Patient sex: M
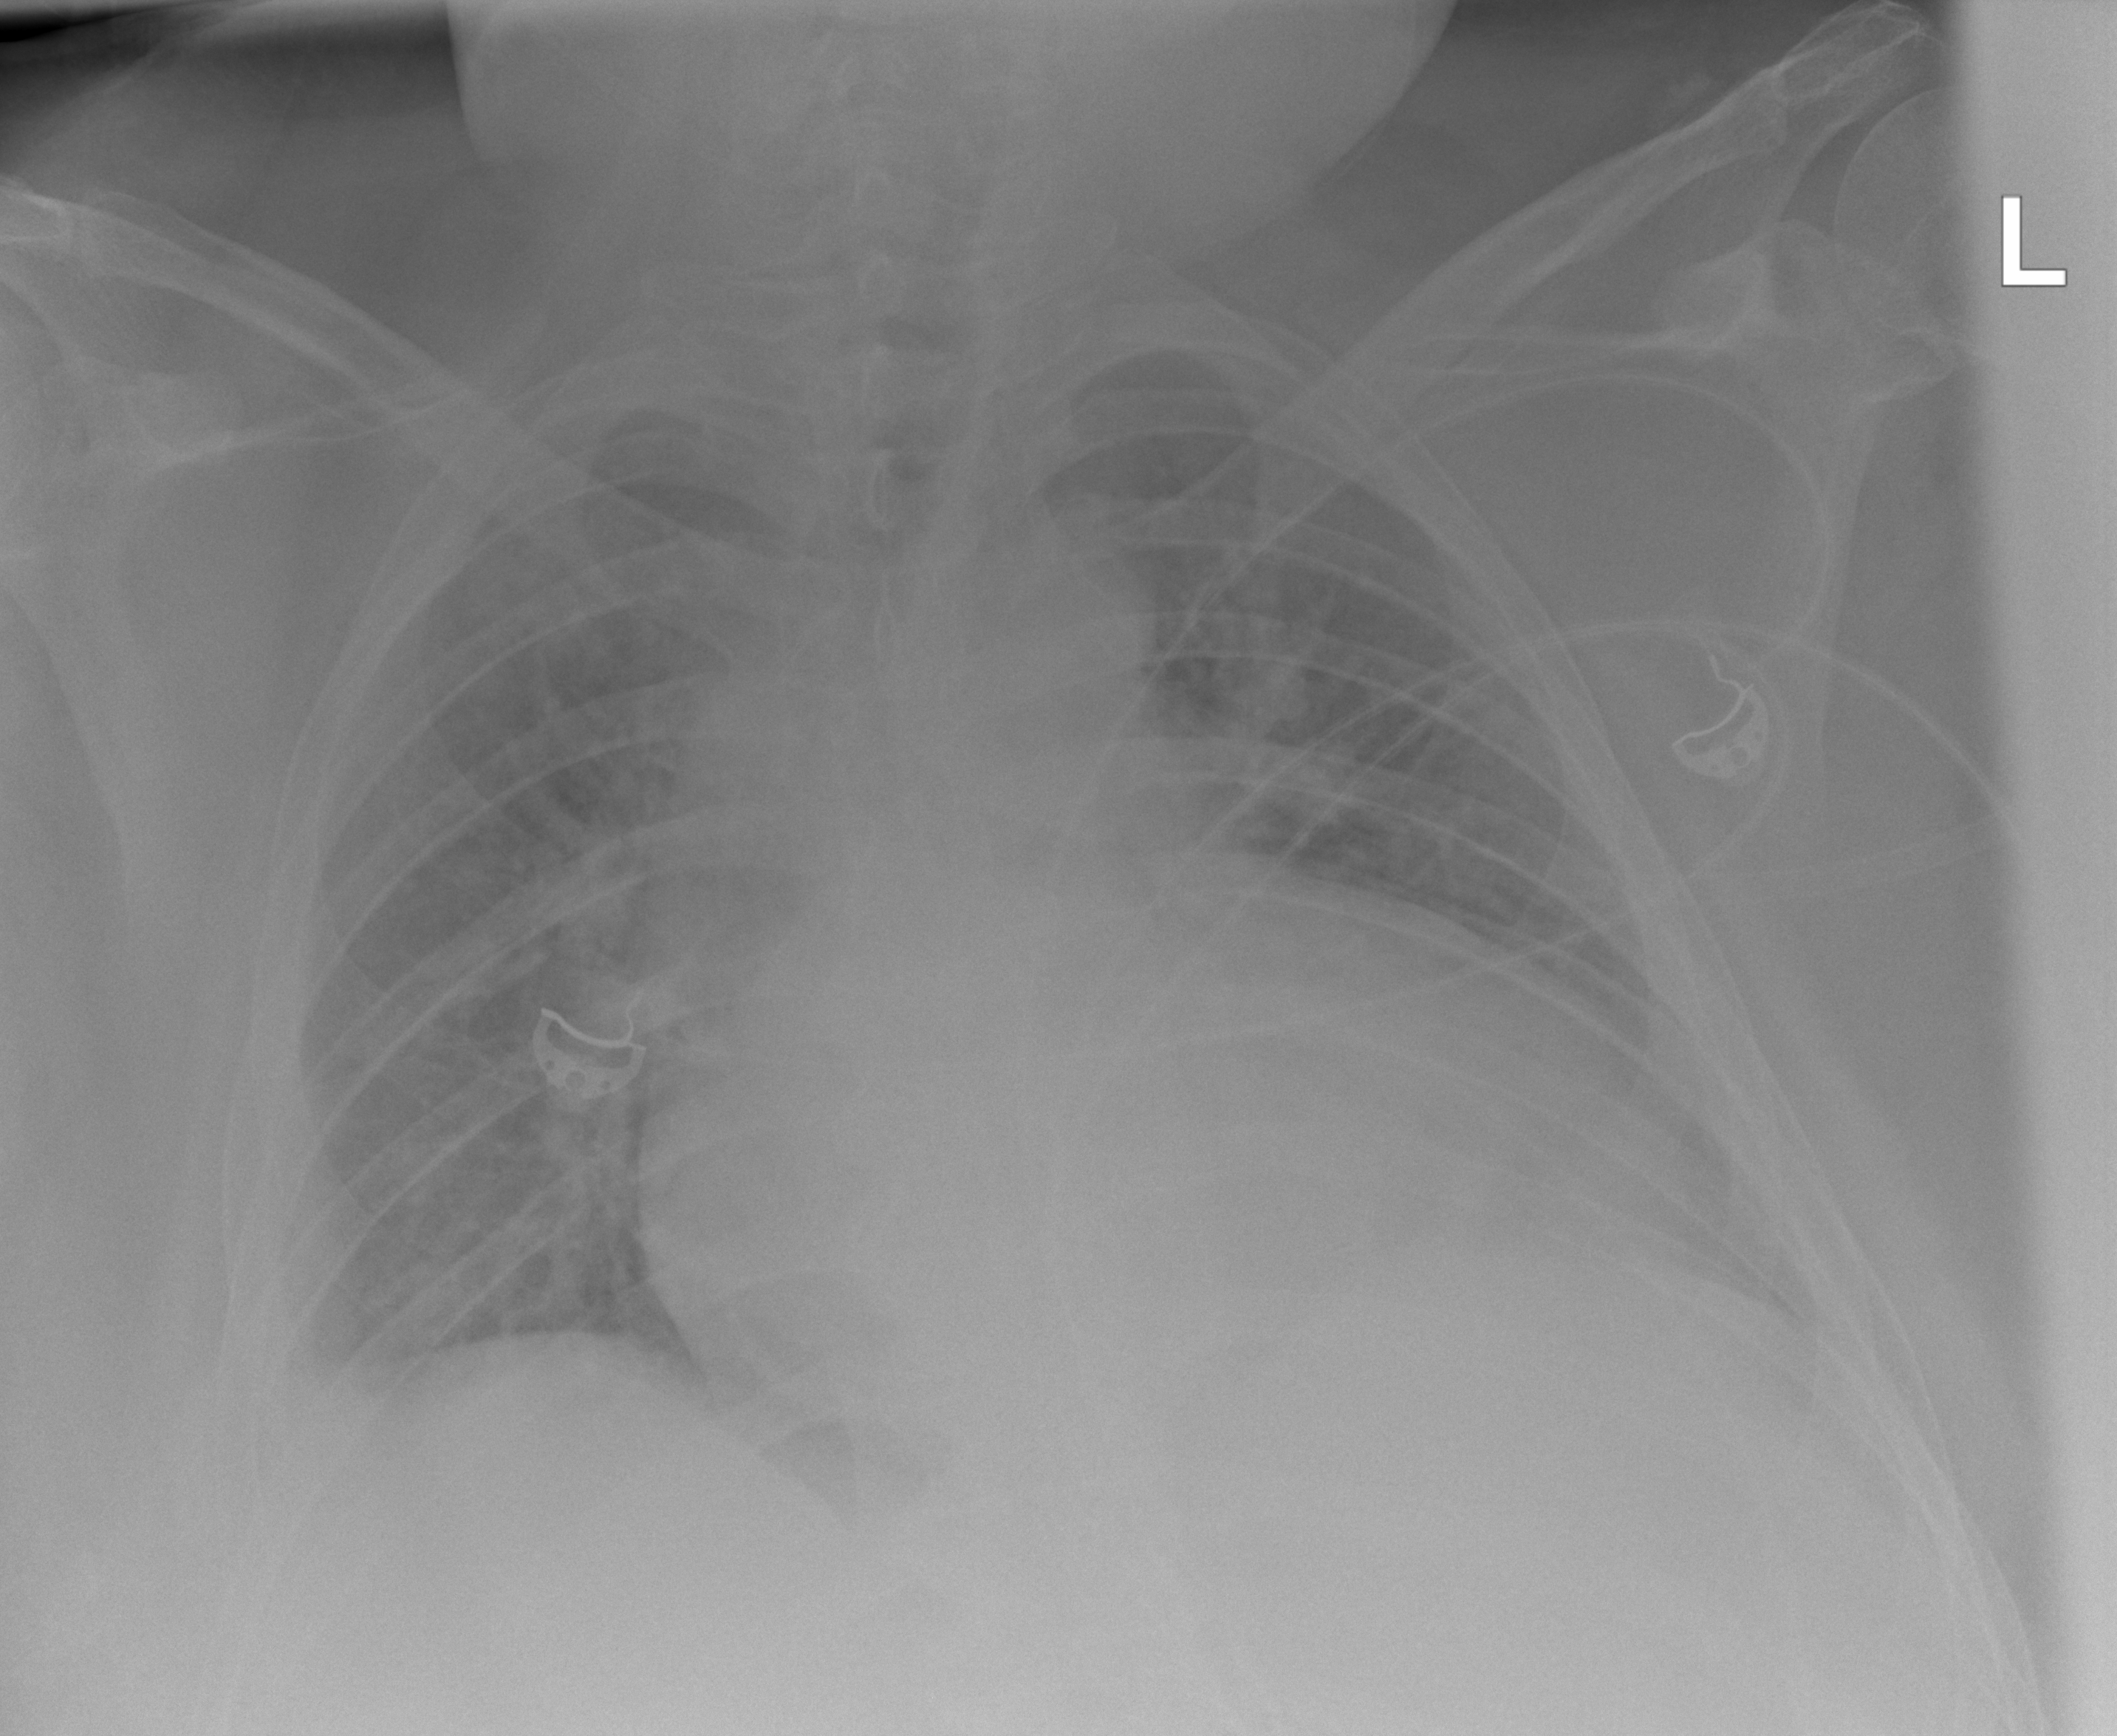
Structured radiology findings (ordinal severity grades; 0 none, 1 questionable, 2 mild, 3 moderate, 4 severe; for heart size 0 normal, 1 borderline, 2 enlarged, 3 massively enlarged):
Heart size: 2
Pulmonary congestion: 2
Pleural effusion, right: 2
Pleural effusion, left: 2
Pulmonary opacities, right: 2
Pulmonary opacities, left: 2
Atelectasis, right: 2
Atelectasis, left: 2